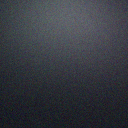
Screen state: off